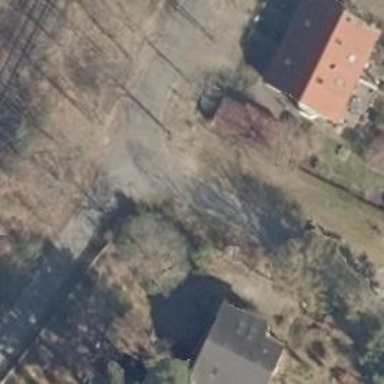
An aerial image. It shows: Asphalt residential road with opposite cycleway.